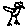
Label: bird